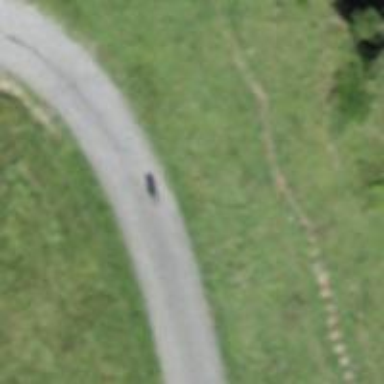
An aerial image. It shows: Unclassified road with paved surface. The road has grade1 tracktype.